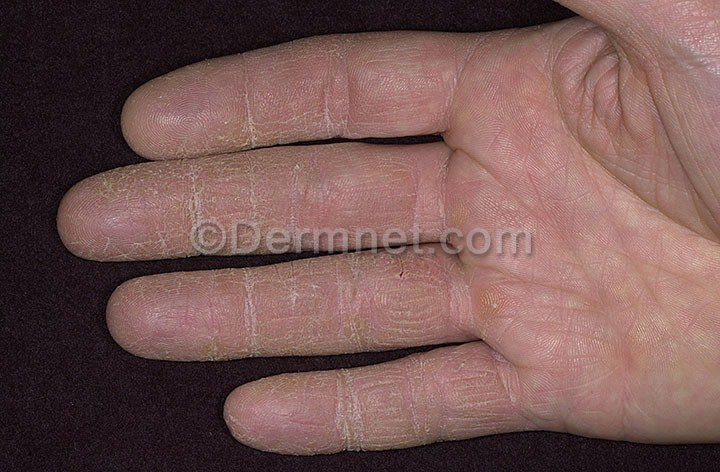
Disease: Eczema Photos